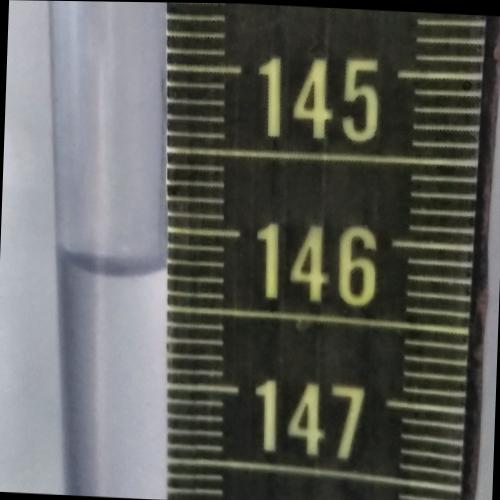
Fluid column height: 146.3 cm